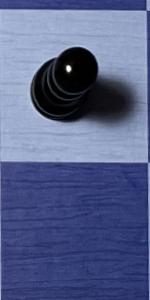
Label: Empty